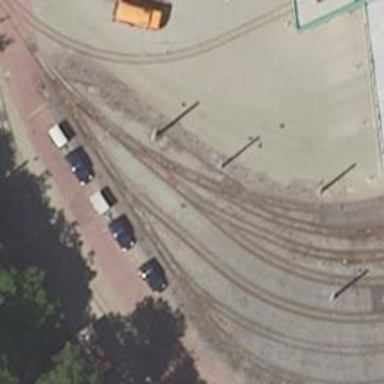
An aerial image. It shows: Railway switch with the turnout on the left side.